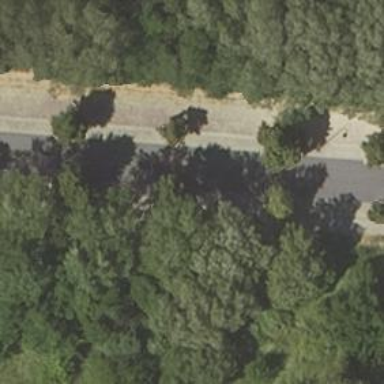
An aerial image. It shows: Deciduous broadleaved tree.